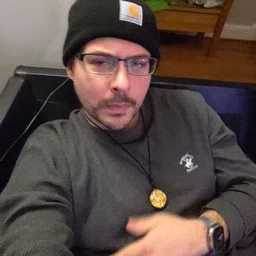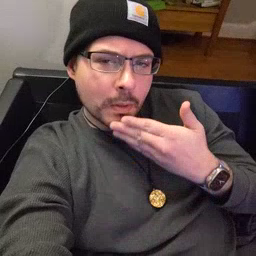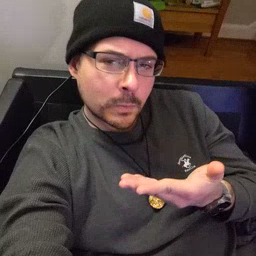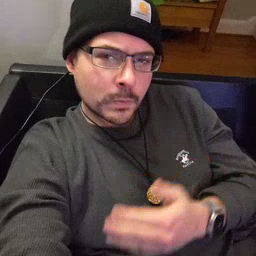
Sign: thankyou